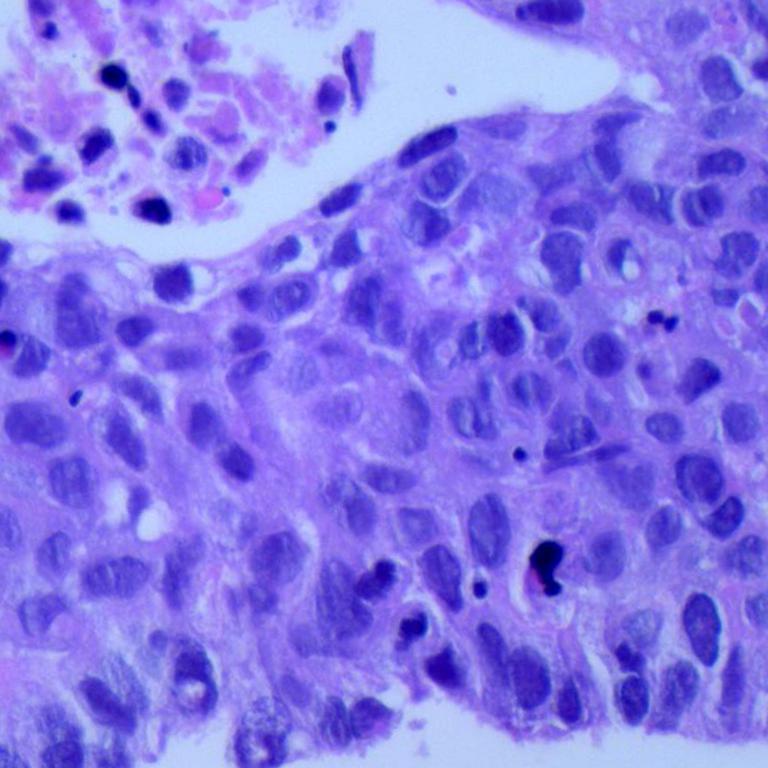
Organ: lung
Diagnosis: squamous carcinomas